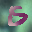
Label: 5